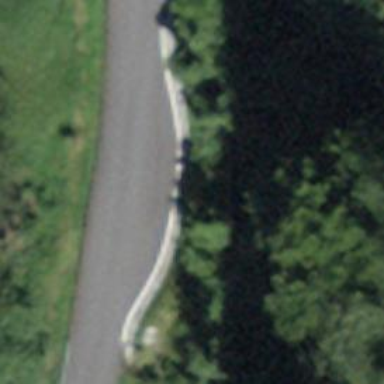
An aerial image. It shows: Passing place on the road.